Question: I have a path with 500 files and i need to count the words in all of them to show the word count and in how many files that word was found, i tried to use dict() and a variable for counting the files but only managed to count the words:
'''
counts = dict()
...
for filename in fileList:
file=open(filename, 'r')
for line in file:
words += line.split()
for word in words:
if word in counts:
counts[word] += 1
else:
counts[word] = 1
...
for item in counts.items():
writer=open("Output.txt","a", encoding="utf8")
writer.write("{}".format(item)+"
")
writer.close()
'''
I'm a python newbie, the expected output is a file like this:

word count of that word # of files where that word appeared
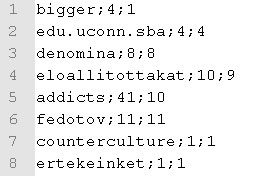
Answer: This is untested, but this shows the theory:
'''
from collections import Counter
files = Counter()
words = Counter()
for fn in list_of_files:
thisfile = set()
for word in open(fn).read().split():
words[word] += 1
thisfile.add( word )
for word in thisfile:
files[word] += 1
writer = open("Output.txt", "w", encoding="utf8")
for word in files.keys():
print( f"{word};{words[word]};{files[word]}", file=writer)
'''